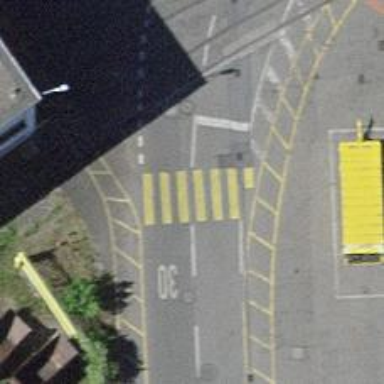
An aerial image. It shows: Uncontrolled zebra crossing with zebra markings.